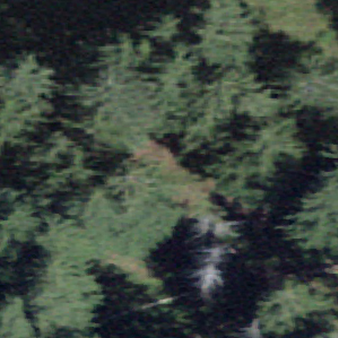
Label: other